Question: Here is a simple test I'm using to invoke a Scala method from Java:
'''
public static void main(String args[]) {
java.util.Map<String, java.util.List<String>> rec = news.recommend.DriverObj.runTest();
System.out.println(rec.toString());
}
'''
Here is the definition of the Scala method:
'''
def runTest: java.util.Map[String, java.util.List[String]] = {
new java.util.HashMap[String, java.util.List[String]]
}
'''
But it throws an error:
'''
Exception in thread "main" java.lang.NoClassDefFoundError: scala/Function1
at news.recommend.DriverObj.runTest(DriverObj.scala)
'''
What should I do to make this running smoothly?
Update : I'm running it via Eclipse and my build path contains :

So Scala library should be found ?
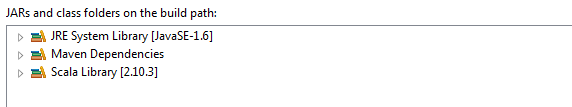
Answer: adding the Scala dependency to the maven build can fix the issue :
'''
<dependency>
<groupId>org.scala-lang</groupId>
<artifactId>scala-library</artifactId>
<version>2.10.3</version>
</dependency>
'''